Here is a 2-D grayscale rendering of raw bearing vibration samples (signal-to-image). Classify the bearing condition as one of: normal, inner_race, outer_race, ball.
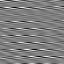
Answer: outer_race